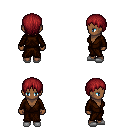
a pixel art fantasy rpg character, female body template, human, dark skin, brown robe, magenta pants, brunette plain hairstyle, white slippers, four views (front, back, left, right), 2x2 character sprite sheet, small pixel art, hard edges, no anti-aliasing